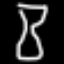
Label: hourglass